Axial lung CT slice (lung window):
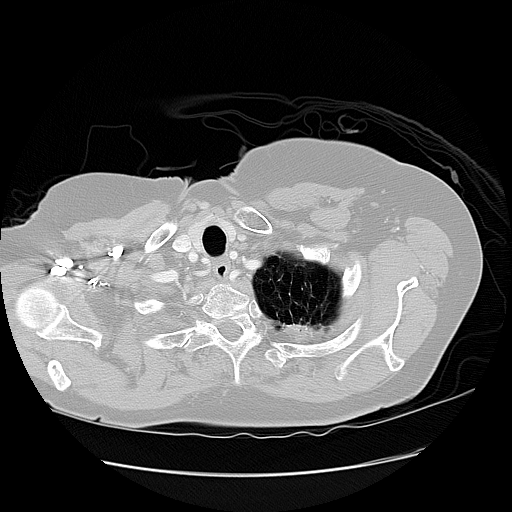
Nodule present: no